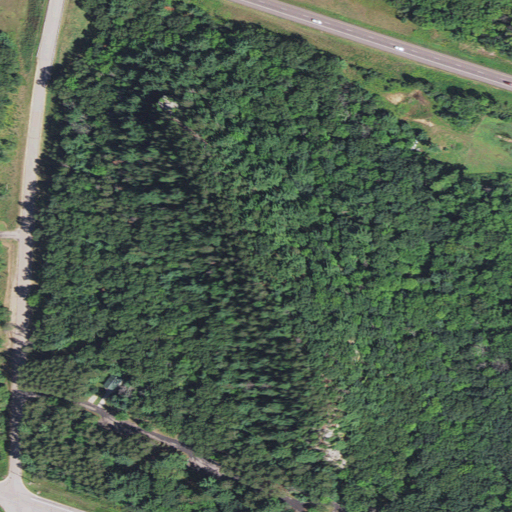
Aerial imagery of mountain in Wisconsin named Mill Bluff containing mixed forest, deciduous forest, evergreen forest, low intensity development, open development, pasture, woody wetlands, medium intensity development, and open water